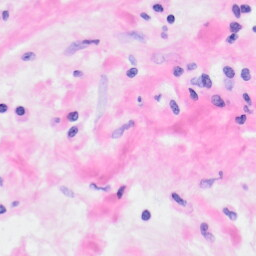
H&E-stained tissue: Kidney